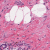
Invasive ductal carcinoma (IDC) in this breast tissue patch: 0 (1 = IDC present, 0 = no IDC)